Question: I have a usecase diagram with 4 actors and wanna draw a sequence diagram based on my usecase.
but i don't know how can I show 4 actors in the sequence diagram.is it right to do such a thing?
my use case is like this:

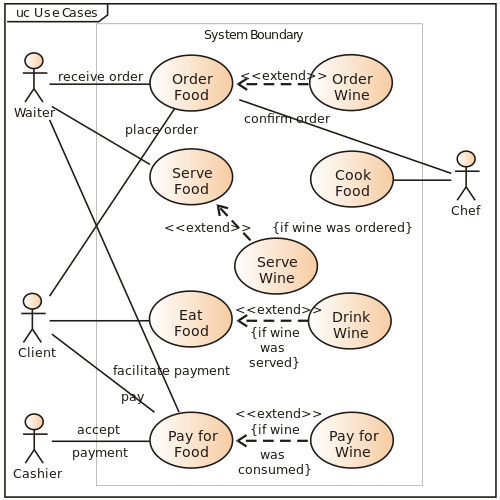
Answer: Typically you would turn one <URL>.
For example in your case the 'Order Food' bubble

might turn into something like this:

In this particular sequence diagram there are only 3 (out of 4) actors shown. Those that play a role in this <URL>.
In complex cases drawing multiple sequence diagrams without all those alternate or optional <URL> might be easier for readers.